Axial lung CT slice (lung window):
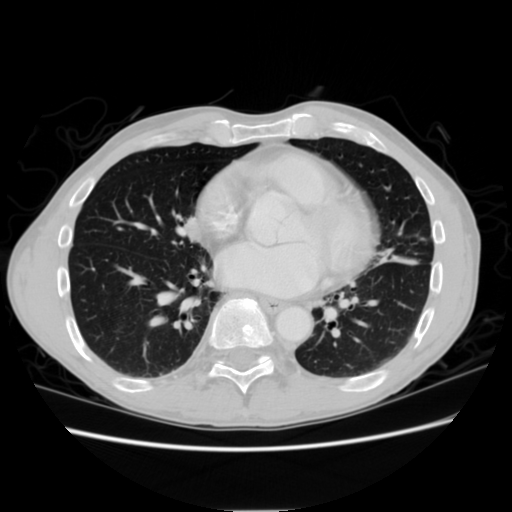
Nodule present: no